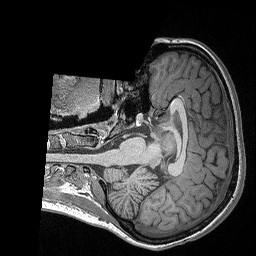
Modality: T1w
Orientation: axial
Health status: ill
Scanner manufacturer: siemens
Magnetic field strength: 3 T
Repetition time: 2.3 s
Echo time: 0.00298 s